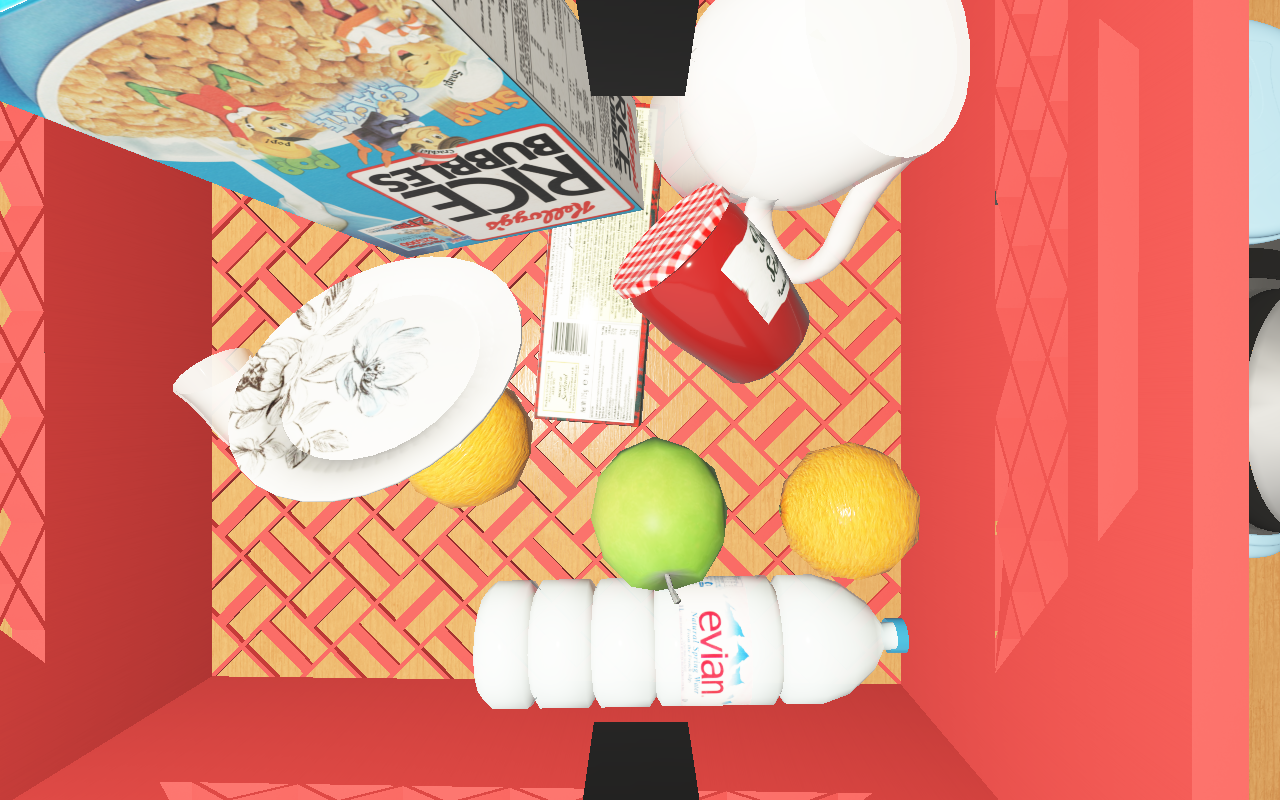
Objects in the scene:
water bottle
apple
apple
glass
wineglass
jam jar
cereal box